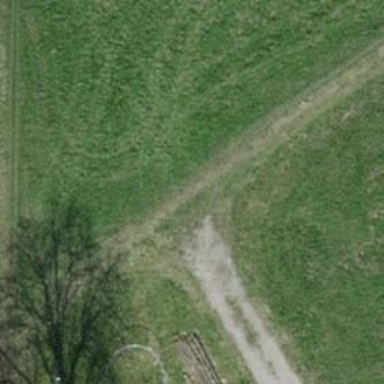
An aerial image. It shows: Track with compacted grade3 surface.